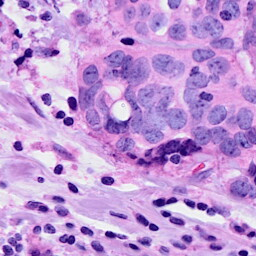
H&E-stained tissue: Breast